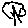
Label: tree